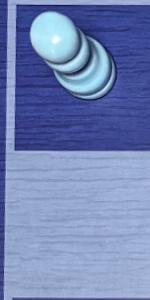
Label: Empty